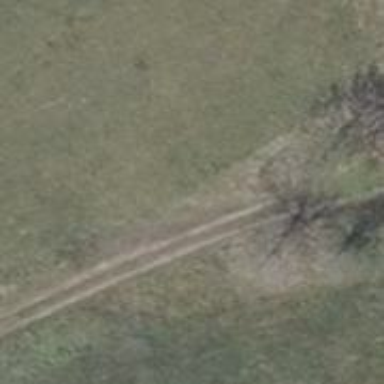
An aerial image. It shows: Path.